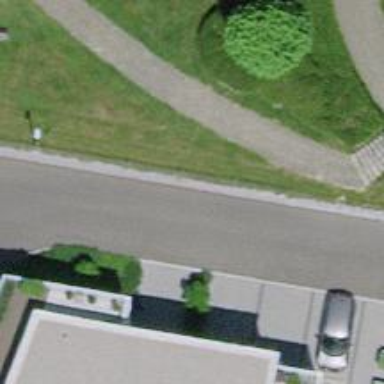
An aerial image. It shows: Footway surfaced with paving stones.